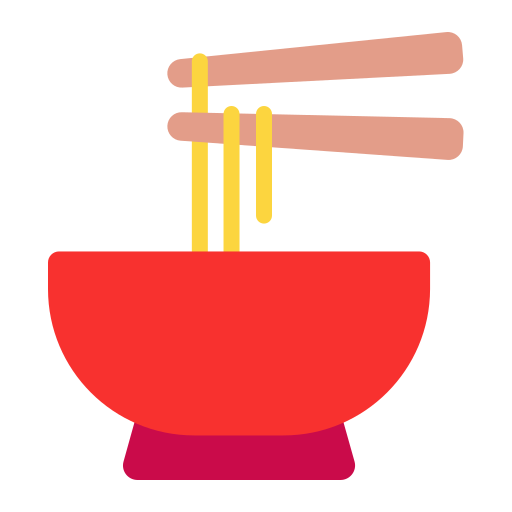
steaming bowl flat